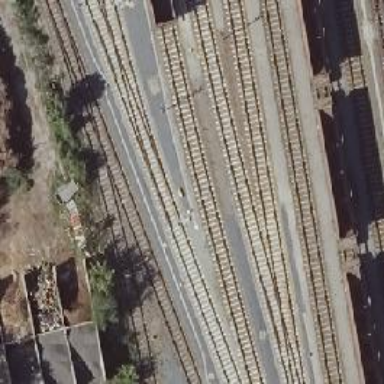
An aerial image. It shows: Railway siding for service.